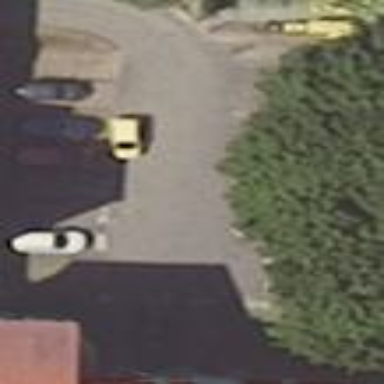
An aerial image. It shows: Parking area with surface.